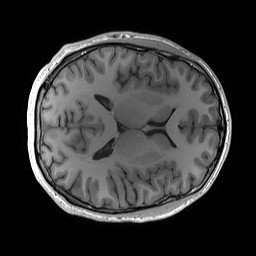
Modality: T1w
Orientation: axial